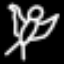
Label: angel